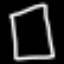
Label: square